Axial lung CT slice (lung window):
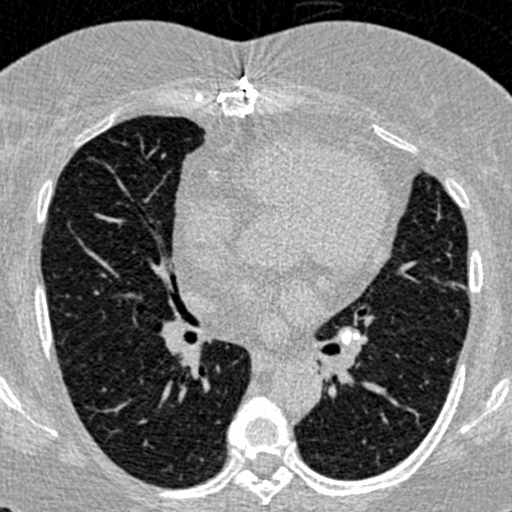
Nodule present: no